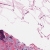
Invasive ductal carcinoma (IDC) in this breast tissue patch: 0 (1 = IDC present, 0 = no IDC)